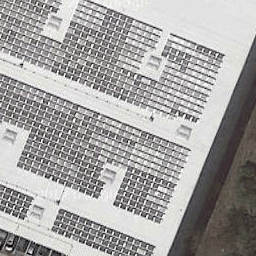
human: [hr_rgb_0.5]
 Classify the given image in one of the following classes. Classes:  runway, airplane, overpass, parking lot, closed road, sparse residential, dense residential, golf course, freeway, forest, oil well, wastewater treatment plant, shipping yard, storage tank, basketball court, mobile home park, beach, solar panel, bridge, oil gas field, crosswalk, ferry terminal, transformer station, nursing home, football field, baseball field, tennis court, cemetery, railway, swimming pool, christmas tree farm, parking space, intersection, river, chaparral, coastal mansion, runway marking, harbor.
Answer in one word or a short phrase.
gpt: solar panel